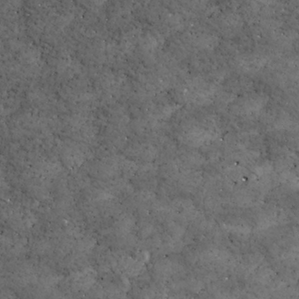
Label: non_frost